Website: macys
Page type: delivery-shipping
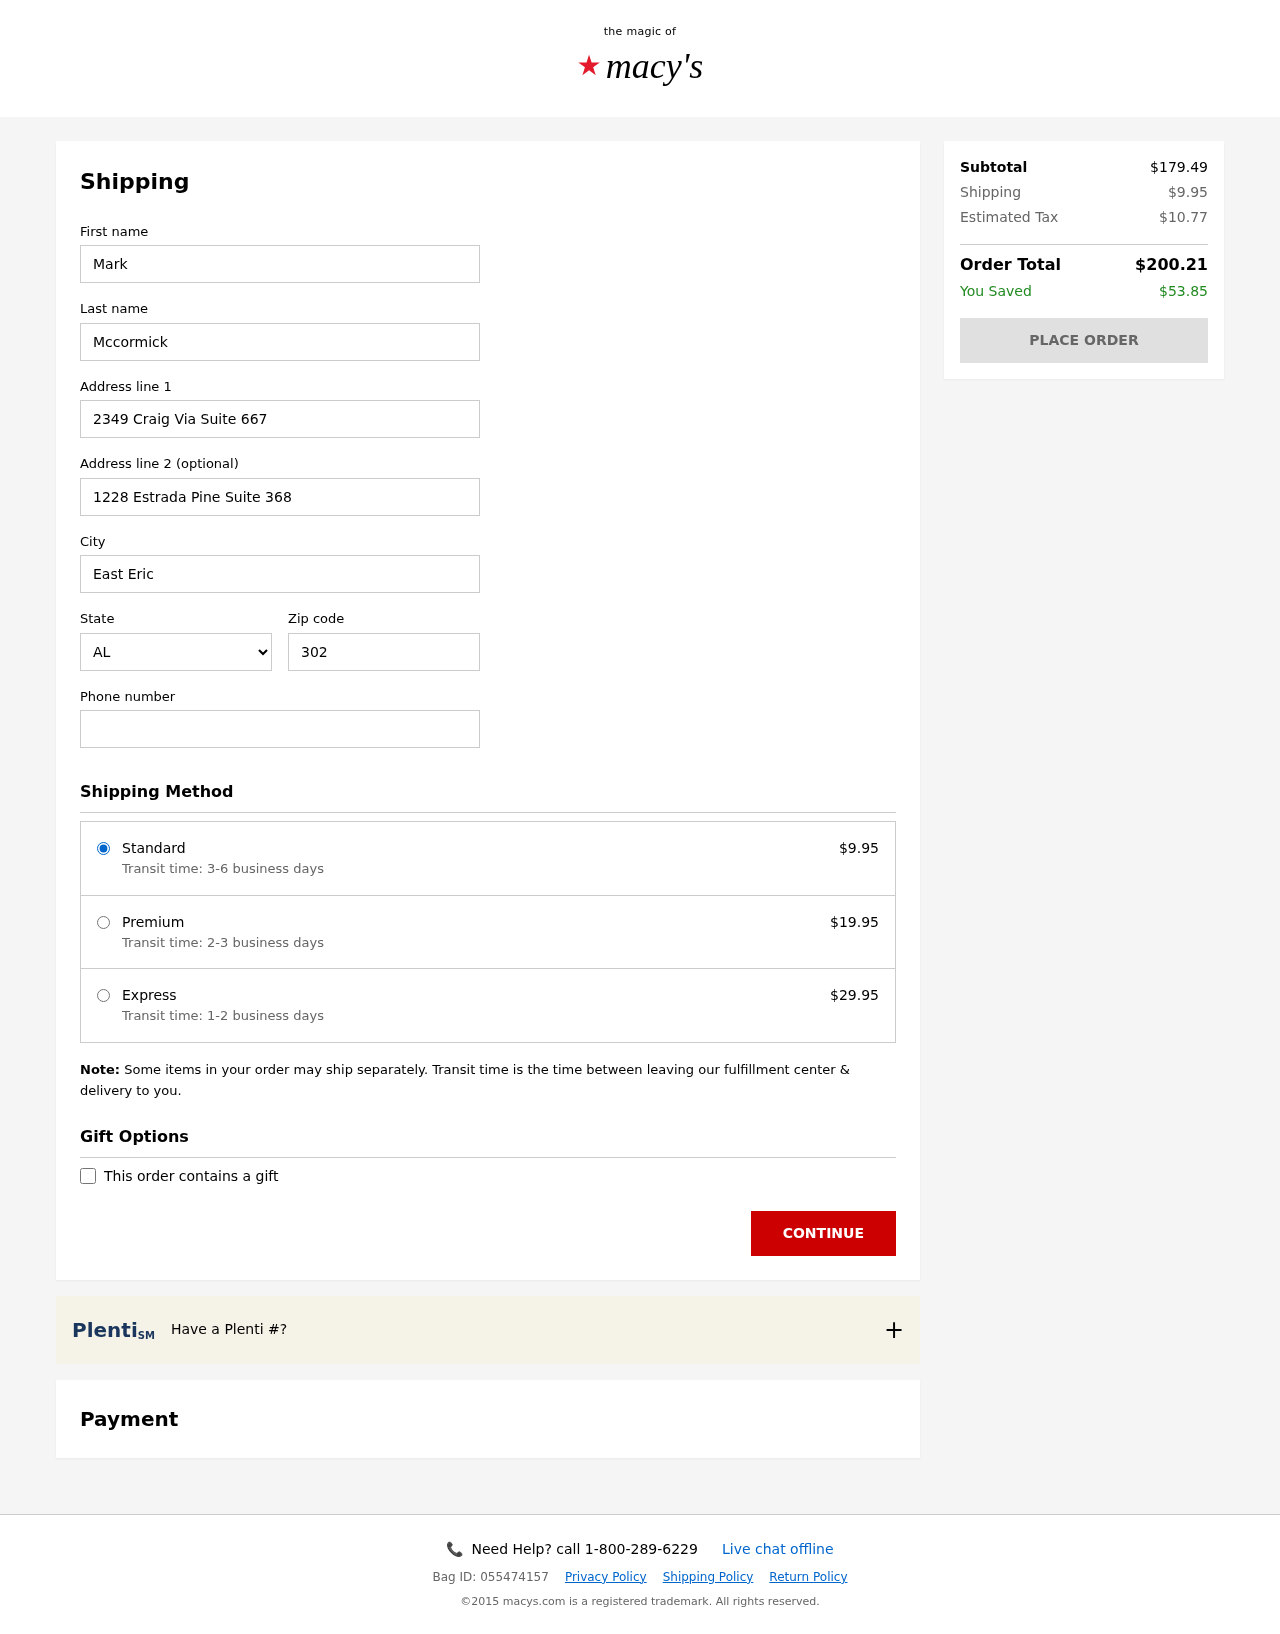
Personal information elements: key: PII_CITY
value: East Eric
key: PII_FIRSTNAME
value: Mark
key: PII_LASTNAME
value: Mccormick
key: PII_PHONE
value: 6572775342
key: PII_POSTCODE
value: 30233
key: PII_STATE_ABBR
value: AL
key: PII_STREET
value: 2349 Craig Via Suite 667
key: PII_STREET2
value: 1228 Estrada Pine Suite 368
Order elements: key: ORDER_SHIPPING_COST
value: $9.95
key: ORDER_SHIPPING_PREMIUM
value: $19.95
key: ORDER_SHIPPING_EXPRESS
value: $29.95
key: ORDER_SUBTOTAL
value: $179.49
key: ORDER_TAX
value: $10.77
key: ORDER_TOTAL
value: $200.21
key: ORDER_SAVINGS
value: $53.85